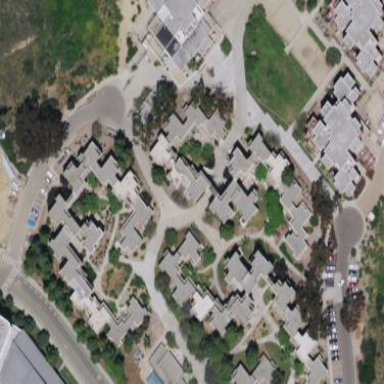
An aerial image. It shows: Residential building used for educational purposes.